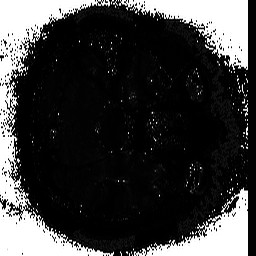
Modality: T2starmap
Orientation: axial
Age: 26
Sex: male
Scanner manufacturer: siemens
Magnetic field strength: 3 T
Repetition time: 0.043 s
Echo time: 0.00184 s